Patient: sex M, age 71
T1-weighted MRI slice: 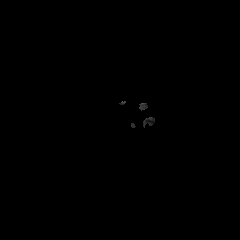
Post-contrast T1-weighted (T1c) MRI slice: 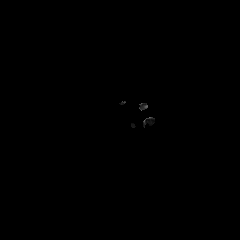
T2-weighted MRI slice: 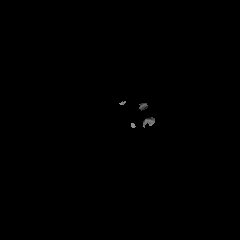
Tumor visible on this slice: no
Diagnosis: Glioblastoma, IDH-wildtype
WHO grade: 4